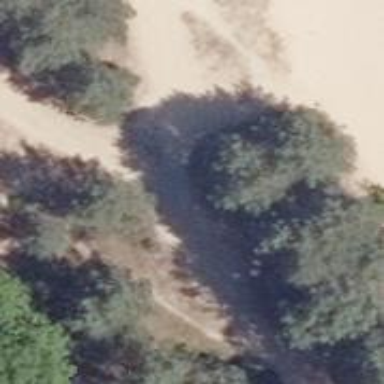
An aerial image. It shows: Sandy path.